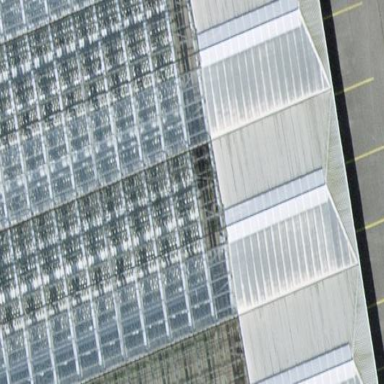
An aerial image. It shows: Greenhouse.